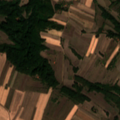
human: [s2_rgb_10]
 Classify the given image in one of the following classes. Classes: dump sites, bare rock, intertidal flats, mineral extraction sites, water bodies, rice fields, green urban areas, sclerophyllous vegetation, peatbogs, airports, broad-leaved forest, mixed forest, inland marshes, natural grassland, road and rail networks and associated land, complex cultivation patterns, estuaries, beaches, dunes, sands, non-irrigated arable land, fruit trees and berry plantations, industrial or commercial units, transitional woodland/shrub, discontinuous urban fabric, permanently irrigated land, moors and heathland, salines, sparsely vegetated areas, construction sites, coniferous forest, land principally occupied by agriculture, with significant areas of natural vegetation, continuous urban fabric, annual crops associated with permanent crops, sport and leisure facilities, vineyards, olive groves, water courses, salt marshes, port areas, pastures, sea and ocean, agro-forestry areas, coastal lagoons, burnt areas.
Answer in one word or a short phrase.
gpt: non-irrigated arable land, complex cultivation patterns, land principally occupied by agriculture, with significant areas of natural vegetation, broad-leaved forest